Question: I have to create a method to multiply a given Matrix by its transpose.

Consider my matrix is 2d array 'double [][] matrix;'
'''
public double[][] MultiplyByTranspose(double[][] matrix)
{
return newMatrix;
}
'''
If you need my Matrix class check it in the <URL>
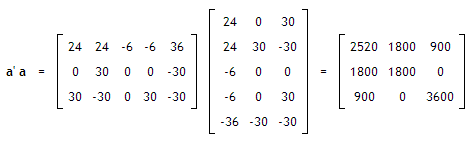
Answer: Well, the simplest way is just to Transpose and Multiplication.
Of course, when , it could be done , but I think that you'll need Transpose and Multiplication as further in your code (you've asked about matrix )
'''
public static Boolean IsRectangle(Double[][] value) {
if (Object.ReferenceEquals(null, value))
return false;
else if (value.Length <= 0)
return false;
Double[] line = value[value.Length - 1];
if (Object.ReferenceEquals(null, line))
return false;
int size = line.Length;
for (int i = value.Length - 2; i >= 0; --i)
if (Object.ReferenceEquals(null, value[i]))
return false;
else if (value[i].Length != size)
return false;
return true;
}
public static Double[][] Transpose(Double[][] value) {
if (Object.ReferenceEquals(null, value))
throw new ArgumentNullException("value");
if (!IsRectangle(value))
throw new ArgumentException("value should be a rectangular matrix.", "value");
int colCount = value.Length;
int rowCount = value[value.Length - 1].Length;
Double[][] result = new Double[rowCount][];
for (int i = rowCount - 1; i >= 0; --i) {
Double[] line = new Double[colCount];
result[i] = line;
for (int j = colCount - 1; j >= 0; --j)
line[j] = value[j][i];
}
return result;
}
// Simple quibic algorithm
public static Double[][] Multiply(Double[][] left, Double[][] right) {
if (Object.ReferenceEquals(null, left))
throw new ArgumentNullException("left");
else if (Object.ReferenceEquals(null, right))
throw new ArgumentNullException("right");
if (!IsRectangle(left))
throw new ArgumentException("left should be a rectangular matrix", "left");
else if (!IsRectangle(right))
throw new ArgumentException("right should be a rectangular matrix", "right");
int leftRows = left.Length;
int leftCols = left[0].Length;
int rightRows = right.Length;
int rightCols = right[0].Length;
if (leftCols != rightRows)
throw new ArgumentOutOfRangeException("right");
Double[][] result = new Double[leftRows][];
for (int r = leftRows - 1; r >= 0; --r) {
Double[] leftLine = left[r];
Double[] line = new Double[rightCols];
result[r] = line;
for (int c = rightCols - 1; c >= 0; --c) {
Double s = 0.0;
for (int i = leftCols - 1; i >= 0; --i)
s += leftLine[i] * right[i][c];
line[c] = s;
}
}
return result;
}
...
public double[][] MultiplyByTranspose(double[][] matrix) {
//TODO: Check the order! Which matrix should be the first and which the second,
// In Linear Algebra A * B != B * A
return Multiply(matrix, Transpose(matrix));
// Or
// return Multiply(Transpose(matrix), matrix);
}
'''